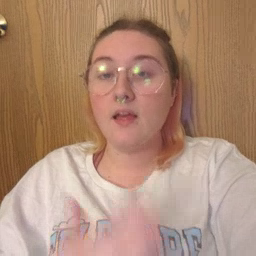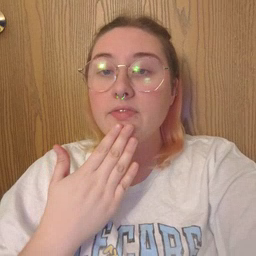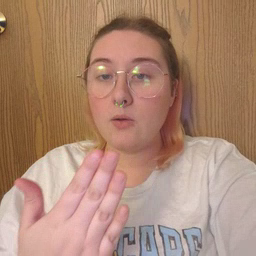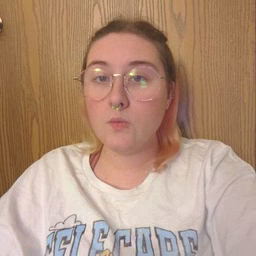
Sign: thankyou